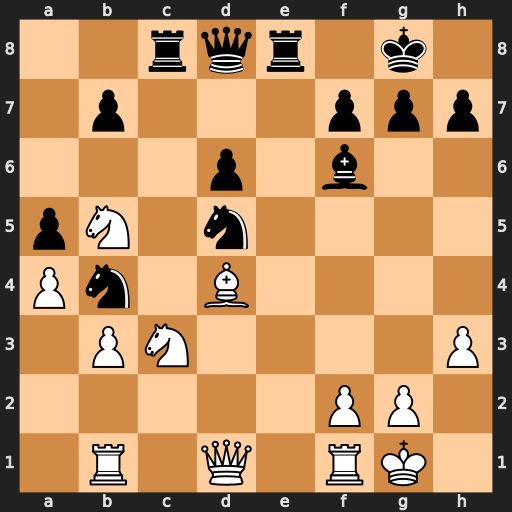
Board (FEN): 2rqr1k1/1p3ppp/3p1b2/pN1n4/Pn1B4/1PN4P/5PP1/1R1Q1RK1
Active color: w
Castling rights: -
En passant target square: -
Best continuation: Nxd5 Nxd5 Bxf6 Nxf6 Nxd6